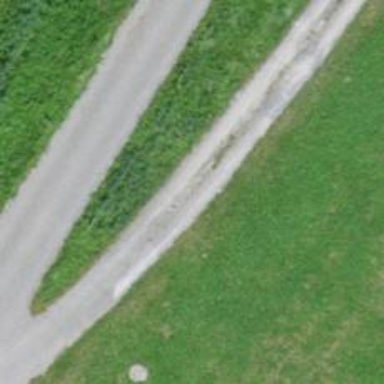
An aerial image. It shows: Service road with dirt surface.